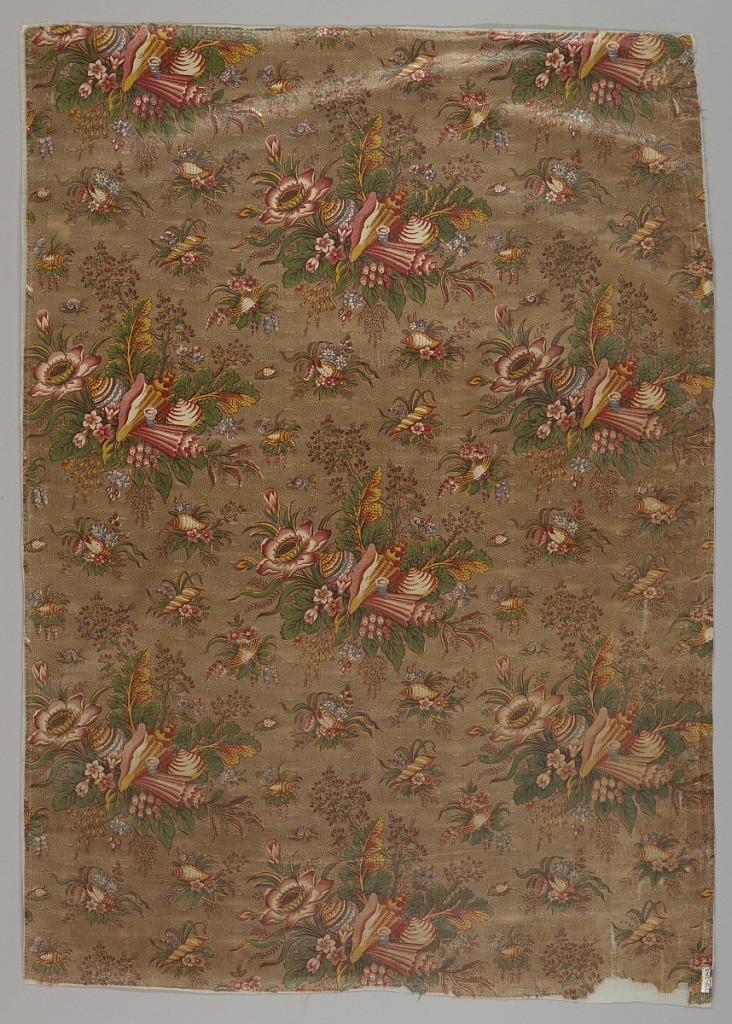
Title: Textile
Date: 1800–1850
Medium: cotton Technique: printed
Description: Brown ground printed in imitation of moiré silk with repeating pattern of floral sprays with seashells, conches, snails, and berries. Both selvages present.